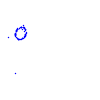
Particle: proton